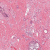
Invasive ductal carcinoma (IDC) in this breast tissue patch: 1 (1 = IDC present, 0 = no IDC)